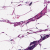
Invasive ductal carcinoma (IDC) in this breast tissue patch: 0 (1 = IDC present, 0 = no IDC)